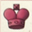
Piece: bK